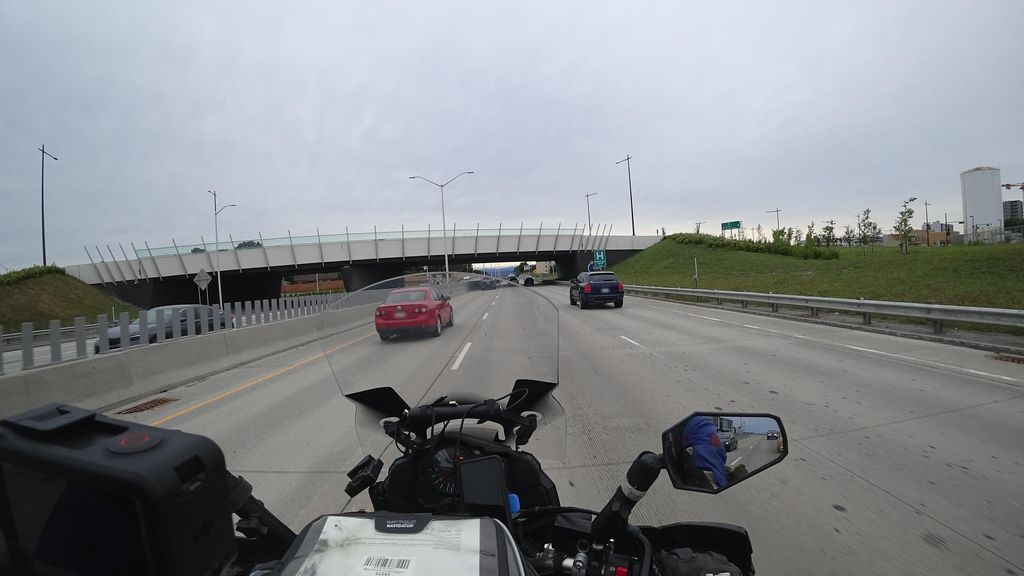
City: quebec_city